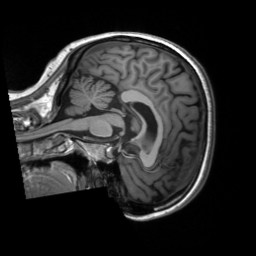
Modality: T1w
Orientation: sagittal
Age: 37
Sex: female
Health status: ill
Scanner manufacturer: siemens
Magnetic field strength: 3 T
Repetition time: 2.3 s
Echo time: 0.00201 s